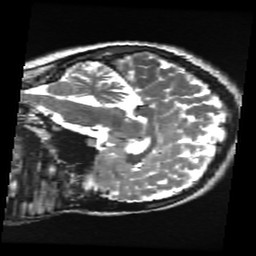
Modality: T2w
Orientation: sagittal
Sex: female
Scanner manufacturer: ge
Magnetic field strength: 3 T
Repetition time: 5 s
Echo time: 0.1015 s